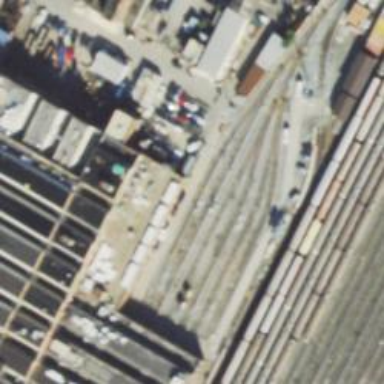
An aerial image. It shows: Electrified rail in service yard.